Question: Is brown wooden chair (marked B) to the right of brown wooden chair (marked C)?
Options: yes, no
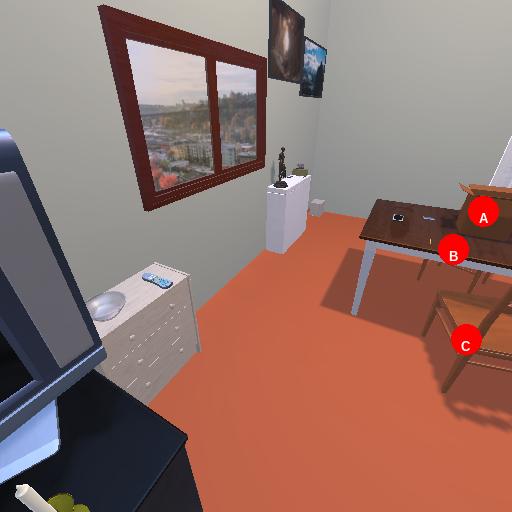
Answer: yes